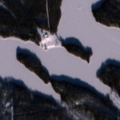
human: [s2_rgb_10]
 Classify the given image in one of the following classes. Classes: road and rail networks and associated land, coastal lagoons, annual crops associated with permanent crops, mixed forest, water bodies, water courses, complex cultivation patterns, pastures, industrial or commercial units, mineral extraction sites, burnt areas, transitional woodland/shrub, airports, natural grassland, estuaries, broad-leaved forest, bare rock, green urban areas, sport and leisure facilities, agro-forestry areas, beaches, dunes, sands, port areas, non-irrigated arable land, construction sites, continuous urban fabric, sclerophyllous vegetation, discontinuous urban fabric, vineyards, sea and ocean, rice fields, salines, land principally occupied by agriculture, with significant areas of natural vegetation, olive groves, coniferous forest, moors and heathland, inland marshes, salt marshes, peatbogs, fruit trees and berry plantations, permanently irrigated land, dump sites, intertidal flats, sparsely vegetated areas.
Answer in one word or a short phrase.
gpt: land principally occupied by agriculture, with significant areas of natural vegetation, coniferous forest, water bodies